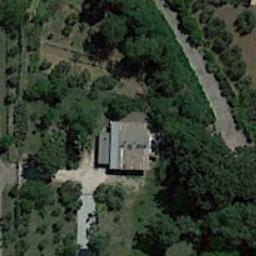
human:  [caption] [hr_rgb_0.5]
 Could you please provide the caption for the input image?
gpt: Many trees are around the sparse residential .

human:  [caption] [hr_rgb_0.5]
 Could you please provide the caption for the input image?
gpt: The sparse residential is on the grass next to some trees and a road .

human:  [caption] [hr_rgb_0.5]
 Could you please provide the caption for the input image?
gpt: In a sparse residential area there is an orange house with many green trees .

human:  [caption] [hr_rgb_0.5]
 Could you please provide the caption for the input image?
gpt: Two paths lead to a small black house .

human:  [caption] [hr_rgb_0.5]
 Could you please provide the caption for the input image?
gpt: A sparse residential area with many green trees and a building .